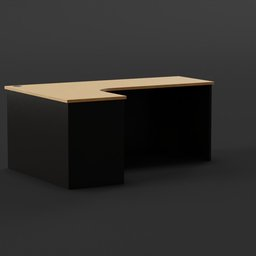
Label: furniture